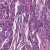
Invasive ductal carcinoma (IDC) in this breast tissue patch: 1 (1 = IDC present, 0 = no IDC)